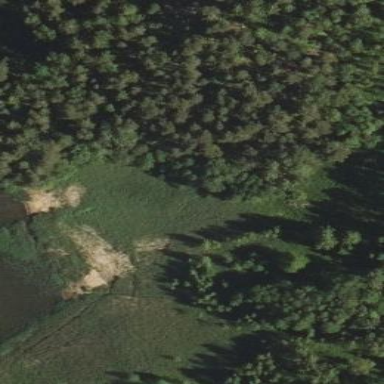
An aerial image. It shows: Marshy wetland area.